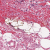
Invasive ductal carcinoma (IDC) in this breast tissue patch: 0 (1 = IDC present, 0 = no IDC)